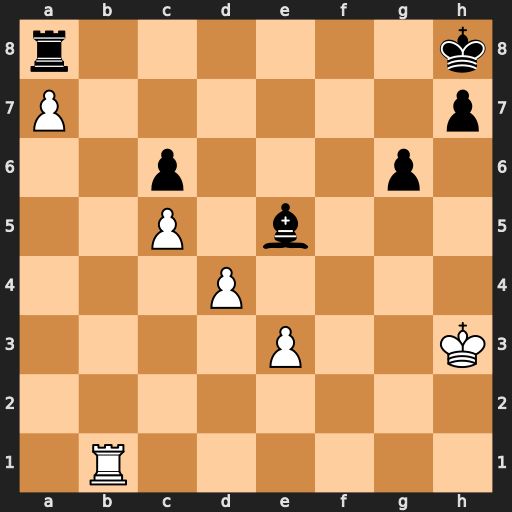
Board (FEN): r6k/P6p/2p3p1/2P1b3/3P4/4P2K/8/1R6
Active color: w
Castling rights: -
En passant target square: -
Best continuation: Rb7 Rxa7 Rxa7